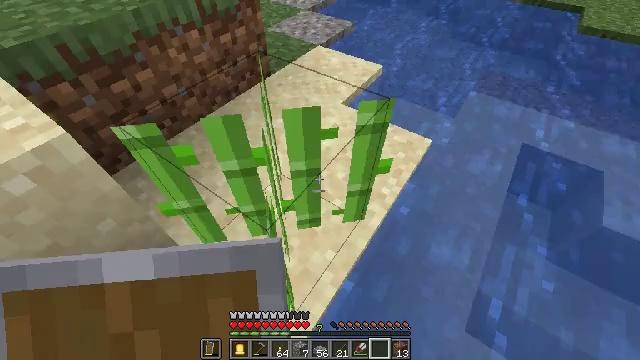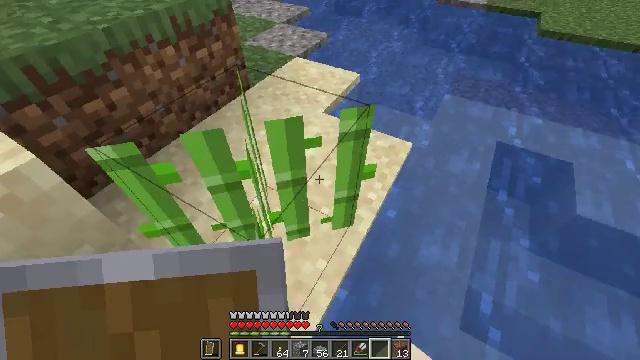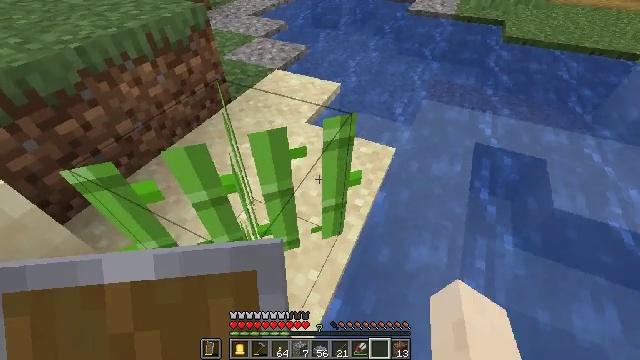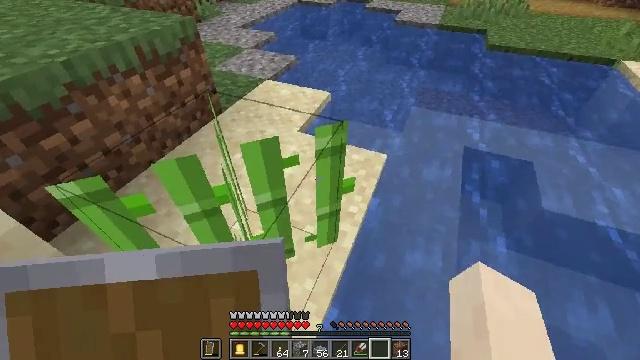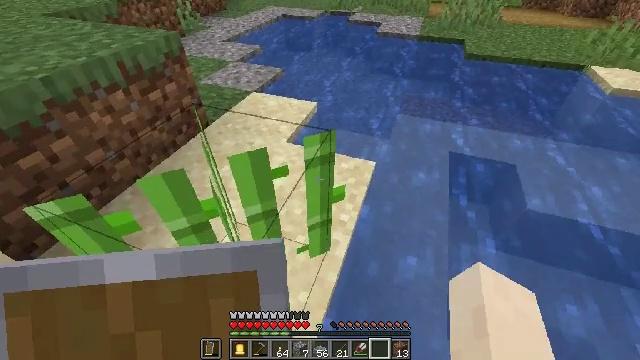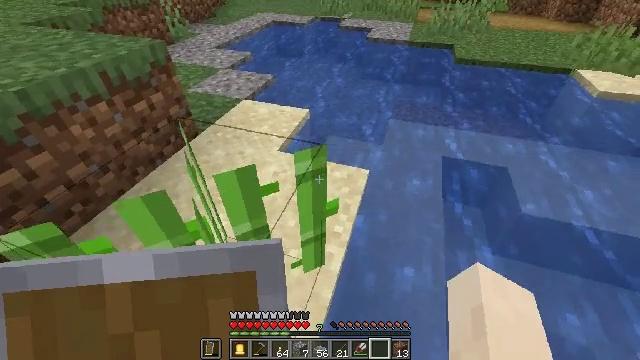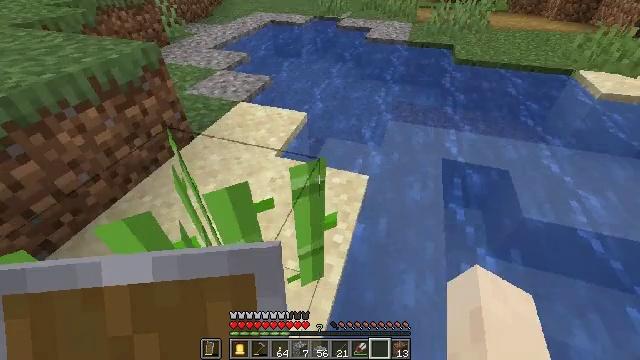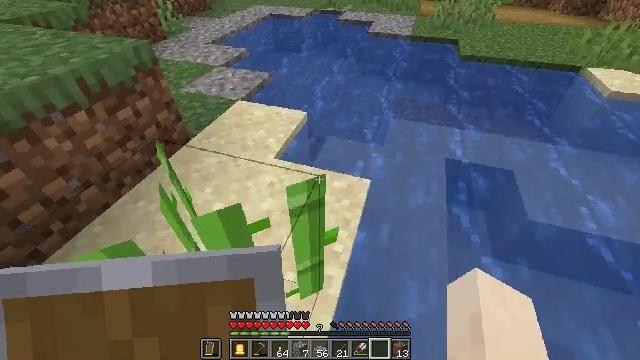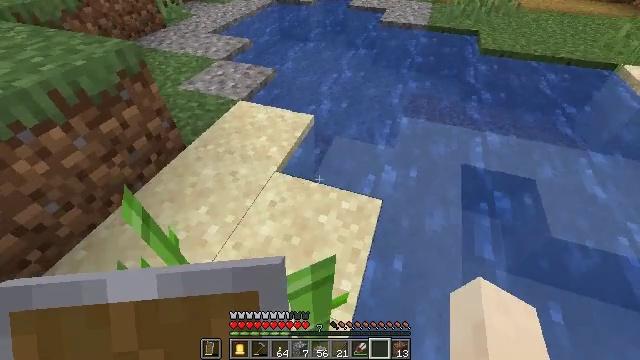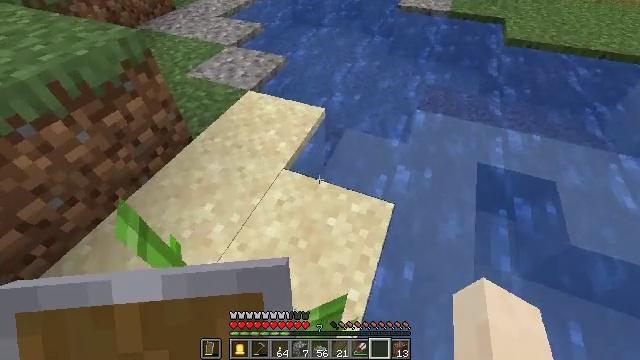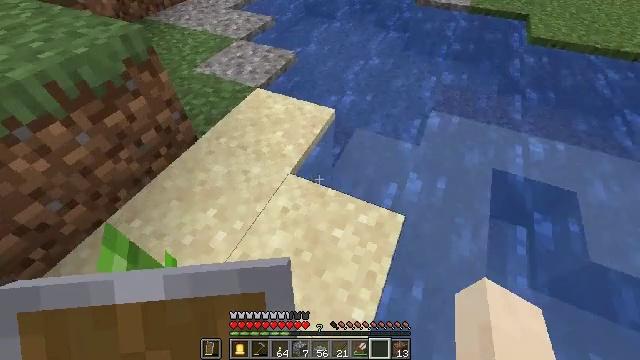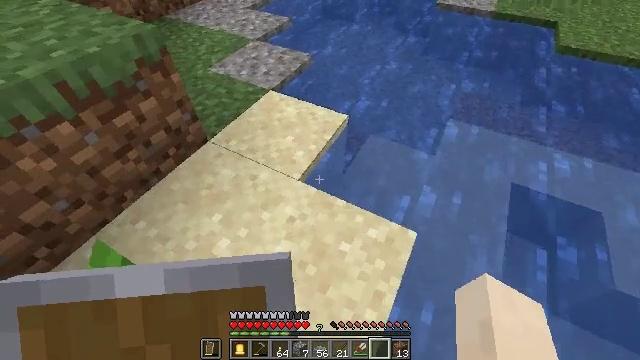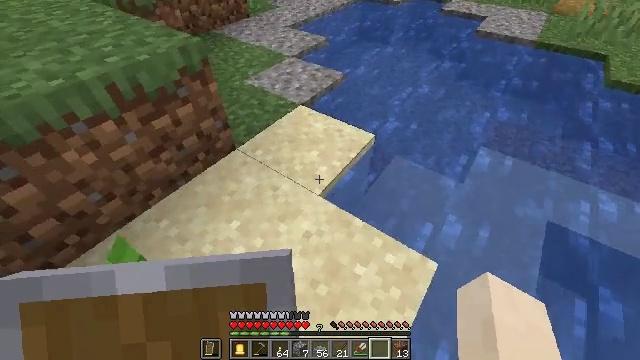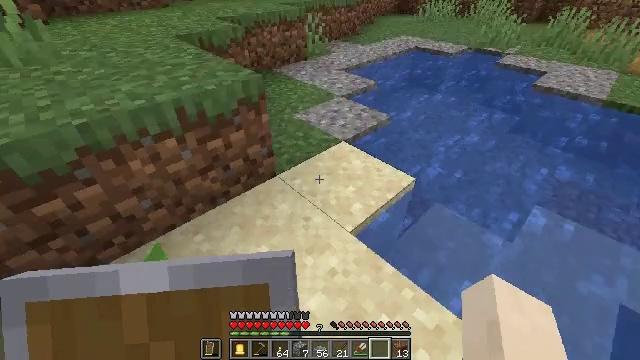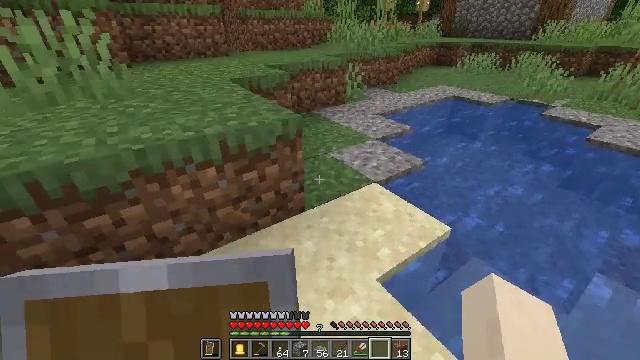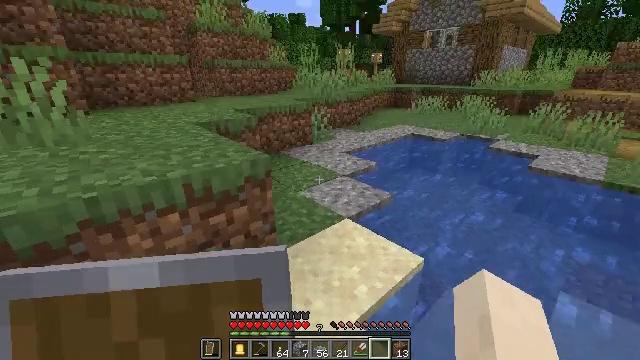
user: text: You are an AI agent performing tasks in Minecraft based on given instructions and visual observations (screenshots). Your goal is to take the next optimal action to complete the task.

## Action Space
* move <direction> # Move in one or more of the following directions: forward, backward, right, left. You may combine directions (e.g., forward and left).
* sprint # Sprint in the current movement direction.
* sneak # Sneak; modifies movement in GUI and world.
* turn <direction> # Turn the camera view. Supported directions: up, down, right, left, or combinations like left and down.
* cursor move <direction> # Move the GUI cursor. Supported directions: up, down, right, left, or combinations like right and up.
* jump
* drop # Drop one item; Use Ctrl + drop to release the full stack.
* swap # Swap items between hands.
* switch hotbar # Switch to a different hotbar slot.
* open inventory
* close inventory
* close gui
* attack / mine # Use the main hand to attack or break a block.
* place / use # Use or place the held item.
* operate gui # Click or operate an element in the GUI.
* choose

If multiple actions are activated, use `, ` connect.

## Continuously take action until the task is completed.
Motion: motion action
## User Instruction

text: Open the crafting table to make an iron door with iron ingots.
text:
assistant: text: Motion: turn right and up
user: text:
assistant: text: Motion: turn right and up
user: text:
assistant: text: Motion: turn right and up
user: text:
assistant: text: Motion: turn right and up
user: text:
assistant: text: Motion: move forward, turn right
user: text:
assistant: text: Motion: move forward
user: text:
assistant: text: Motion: move forward, turn down
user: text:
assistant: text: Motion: move forward, turn left and down
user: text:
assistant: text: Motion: move forward, turn left and down
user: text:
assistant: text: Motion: turn left and down
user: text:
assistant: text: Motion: turn left
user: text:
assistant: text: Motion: turn left and up
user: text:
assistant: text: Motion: turn left and up
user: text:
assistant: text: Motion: turn left and up
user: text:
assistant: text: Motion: turn right and up
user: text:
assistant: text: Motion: turn right and up
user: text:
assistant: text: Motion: turn right and up
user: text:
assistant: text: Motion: turn right and up
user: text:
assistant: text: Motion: turn right
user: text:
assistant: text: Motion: turn right
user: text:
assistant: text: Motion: turn right, open inventory
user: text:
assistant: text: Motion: open inventory
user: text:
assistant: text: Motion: open inventory
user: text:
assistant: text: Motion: open inventory
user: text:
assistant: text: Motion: no_op
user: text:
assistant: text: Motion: no_op
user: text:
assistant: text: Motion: no_op
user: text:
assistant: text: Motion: no_op
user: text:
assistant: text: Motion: turn right
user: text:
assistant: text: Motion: turn up